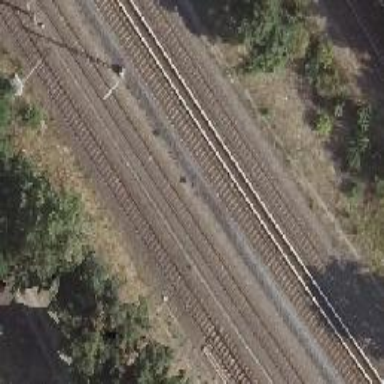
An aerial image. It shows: Railway track with contact line for electrification.